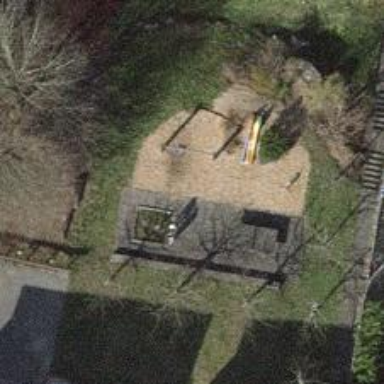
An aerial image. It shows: Playground area for leisure land.